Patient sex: F
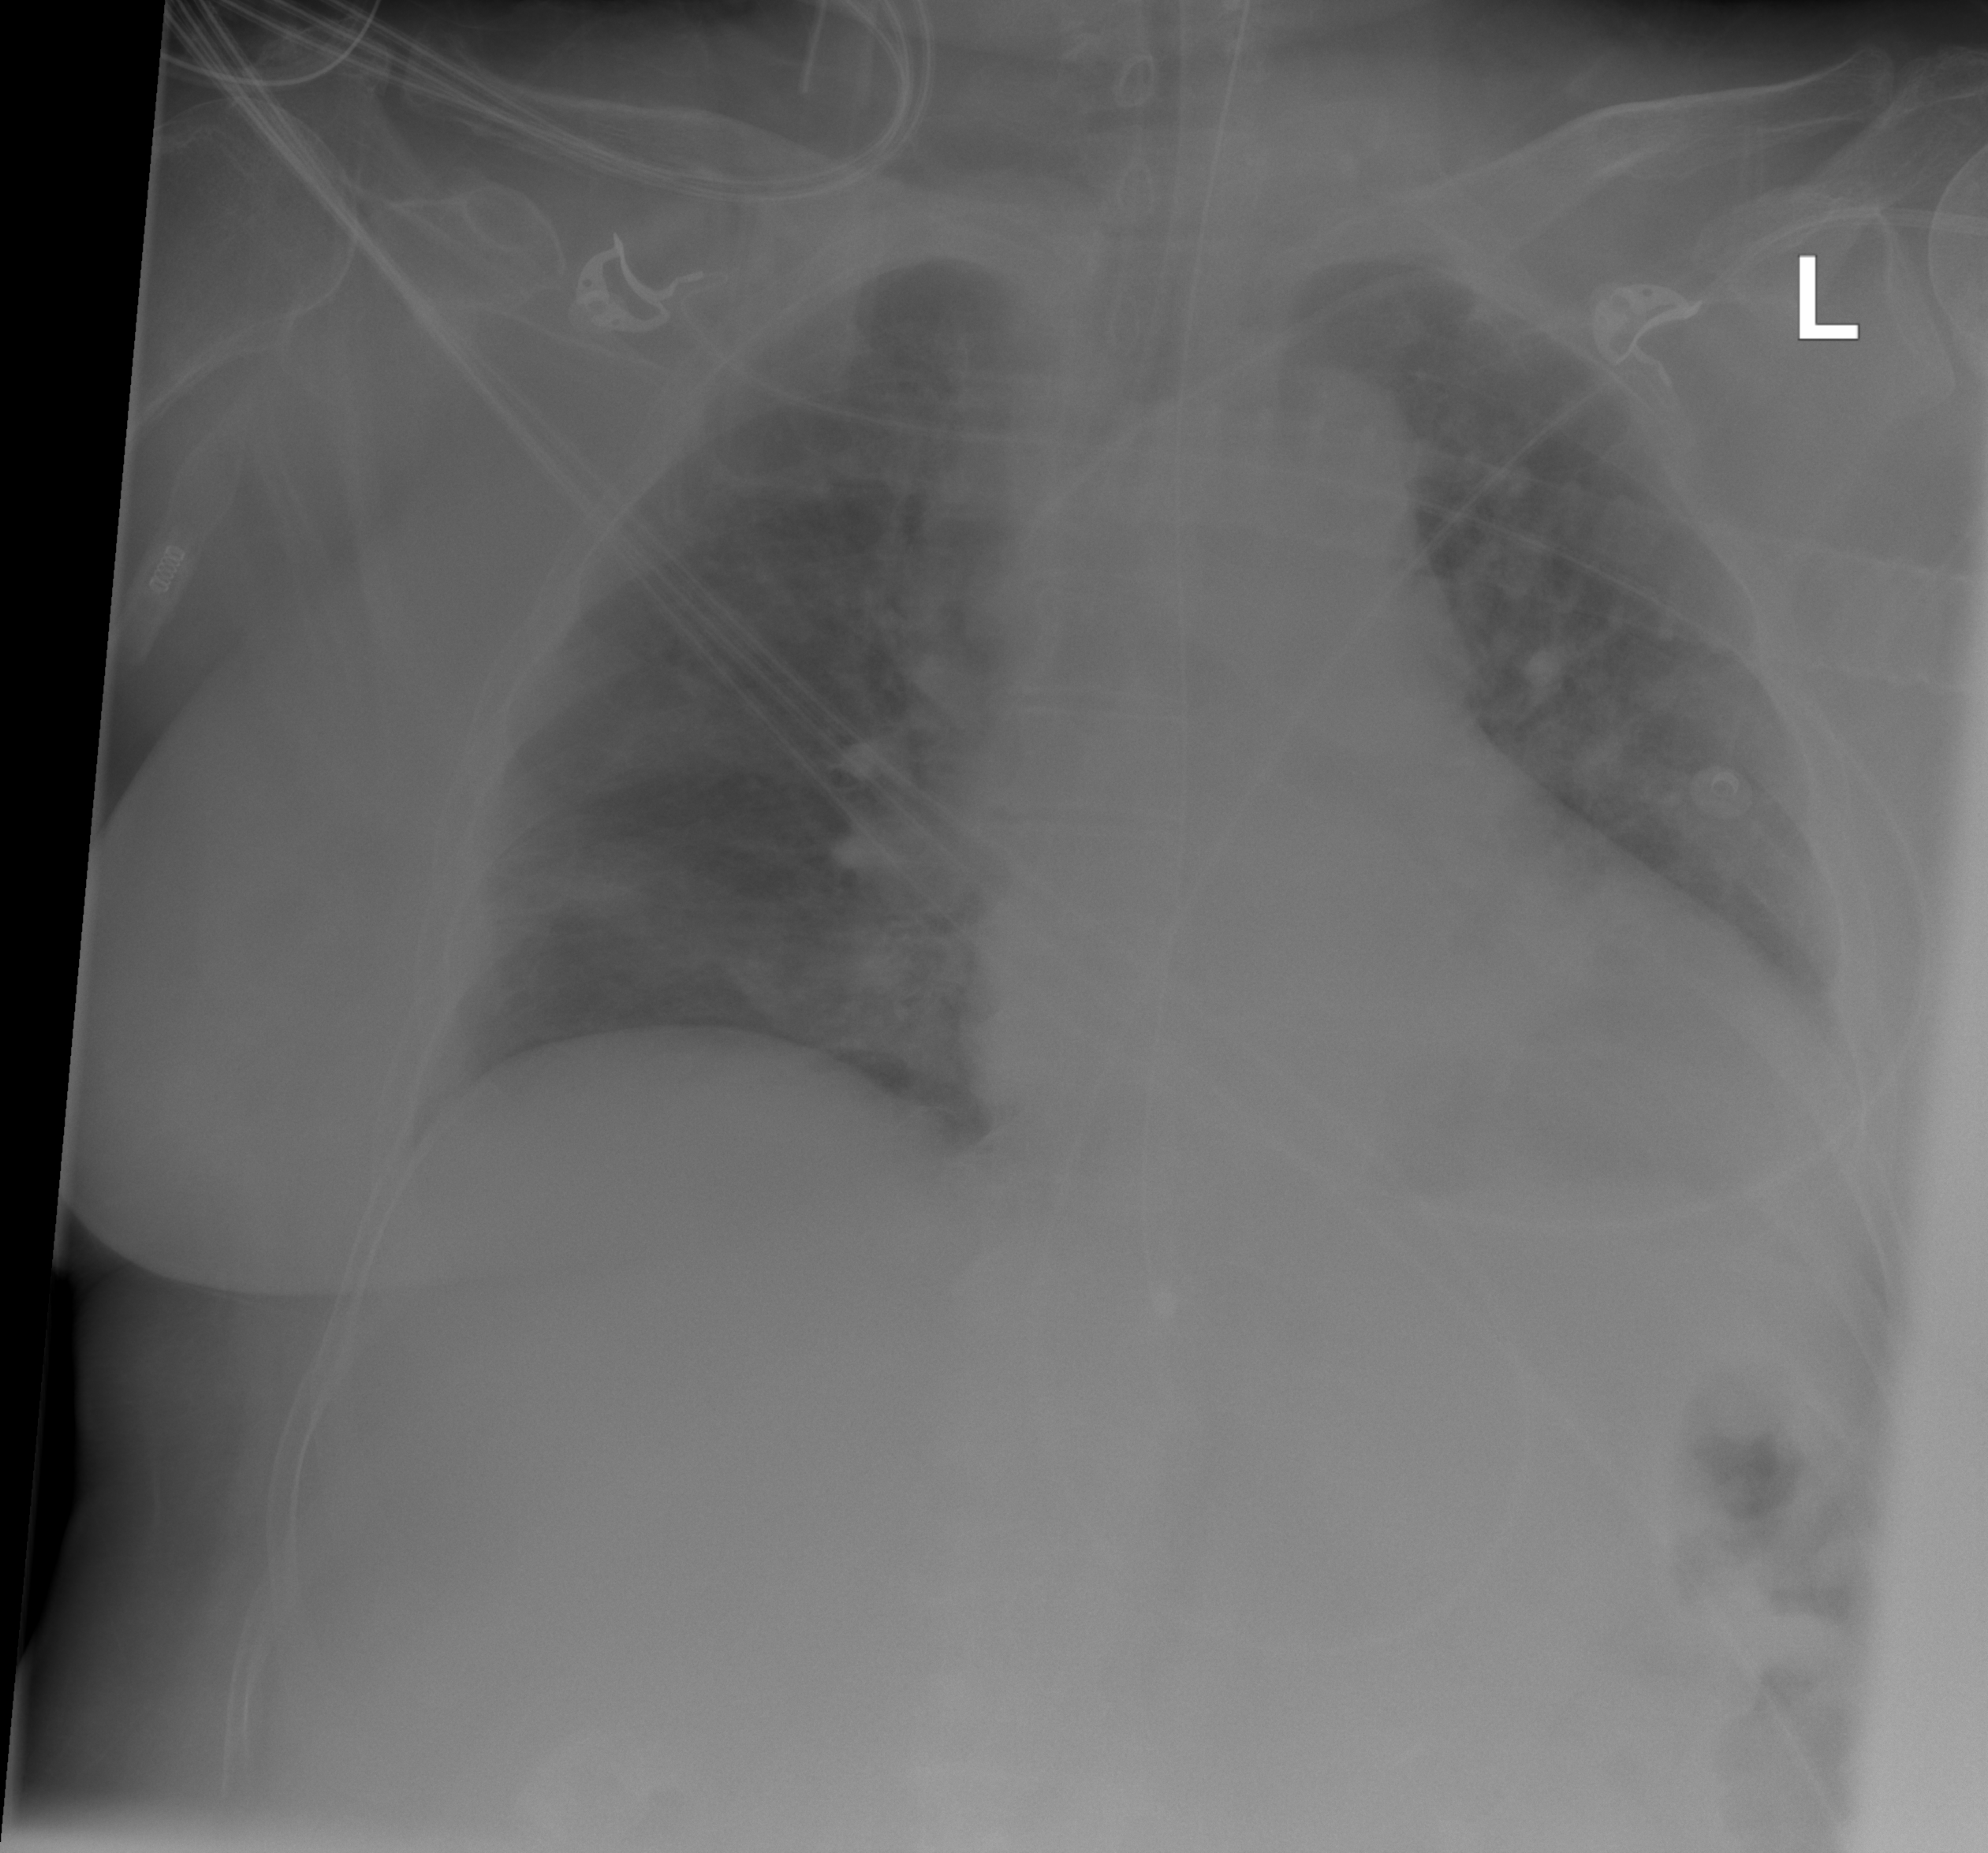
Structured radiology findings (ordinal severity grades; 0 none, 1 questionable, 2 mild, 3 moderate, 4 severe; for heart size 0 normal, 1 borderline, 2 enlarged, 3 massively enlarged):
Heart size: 2
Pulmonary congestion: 2
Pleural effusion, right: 1
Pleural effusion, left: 1
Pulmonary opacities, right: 2
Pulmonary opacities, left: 2
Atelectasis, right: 0
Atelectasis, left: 2